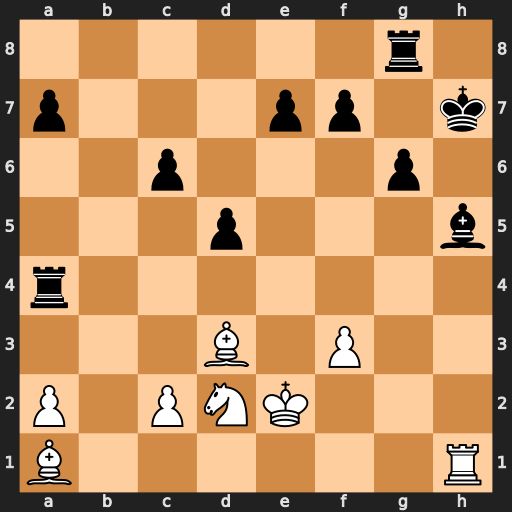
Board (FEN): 6r1/p3pp1k/2p3p1/3p3b/r7/3B1P2/P1PNK3/B6R
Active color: w
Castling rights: -
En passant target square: -
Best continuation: Rxh5#